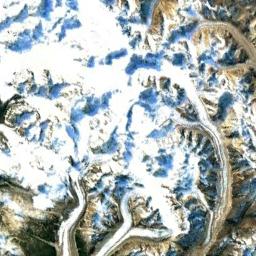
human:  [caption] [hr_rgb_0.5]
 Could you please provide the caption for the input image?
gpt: The snowberg is covered with snow .

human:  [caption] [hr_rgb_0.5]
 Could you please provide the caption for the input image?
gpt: The snowberg is covered with glaciers and some U-shaped valleys are in the snowberg .

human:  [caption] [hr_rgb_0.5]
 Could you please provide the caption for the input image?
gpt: The snow berg is consist of green plants,Bare land and white snow .

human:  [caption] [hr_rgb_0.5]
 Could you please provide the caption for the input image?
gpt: A snow-covered mountain covered in large areas .

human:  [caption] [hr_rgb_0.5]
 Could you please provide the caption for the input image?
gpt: There are much snow and some bare land on the snowberg .